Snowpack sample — Buffalo Mountain, Silverthorne, Colorado, USA (2/22/26, 2:02 PM MST)
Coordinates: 39.622, -106.113
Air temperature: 33 °F
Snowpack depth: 63 cm
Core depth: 50 cm
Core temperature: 26.6 °F
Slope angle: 11°, slope face: 116°
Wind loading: low
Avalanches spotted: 0
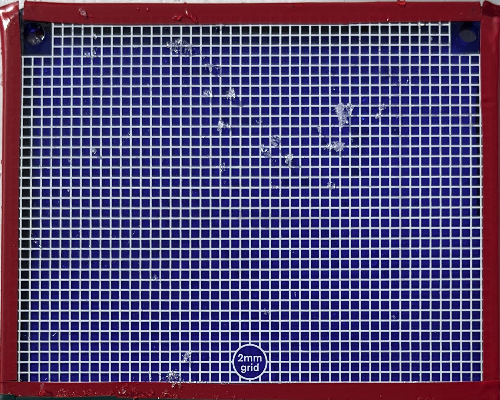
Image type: profile
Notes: In a firebreak similar to site 1, minimal wind loading with no spotted avalanches (not many faces in view though)